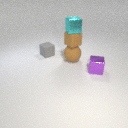
small purple metal cube in front of small gray rubber cube